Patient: sex F, age 66
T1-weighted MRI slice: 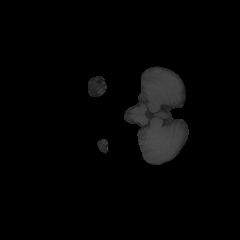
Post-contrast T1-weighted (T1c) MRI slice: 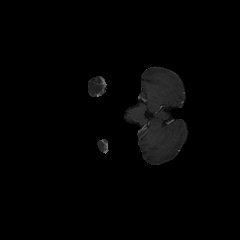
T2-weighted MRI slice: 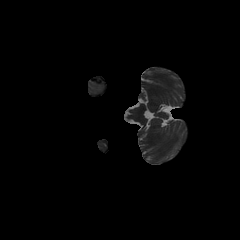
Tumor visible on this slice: yes
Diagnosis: Astrocytoma, IDH-wildtype
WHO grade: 2